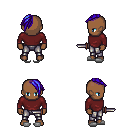
a pixel art fantasy rpg character, male body template, human, dark skin, maroon long-sleeve shirt, metal pants, blue long mohawk hairstyle, white slippers, dagger, four views (front, back, left, right), 2x2 character sprite sheet, small pixel art, hard edges, no anti-aliasing